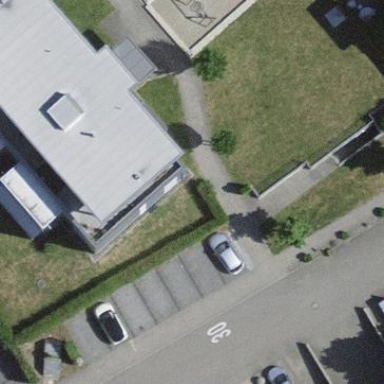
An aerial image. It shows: View of apartment building.